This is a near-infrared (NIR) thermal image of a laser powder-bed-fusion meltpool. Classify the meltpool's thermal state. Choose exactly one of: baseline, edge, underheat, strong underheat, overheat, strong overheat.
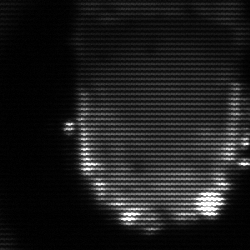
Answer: baseline